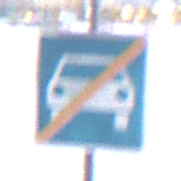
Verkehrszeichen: EndeKraftfahrstrasse
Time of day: MorningAfternoon
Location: Outdoor (Urban)
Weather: Overcast
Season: NotSpecified
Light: Natural